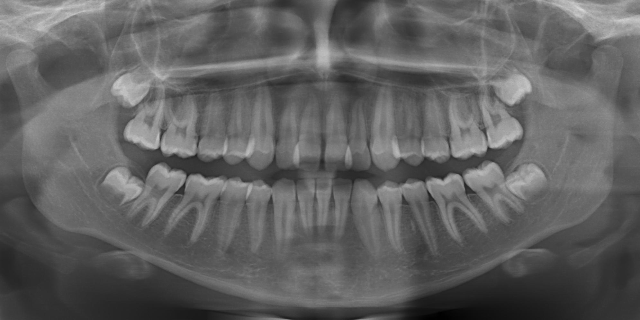
adult